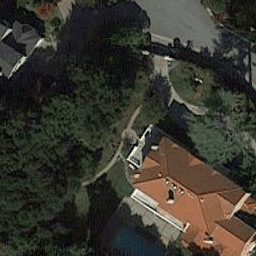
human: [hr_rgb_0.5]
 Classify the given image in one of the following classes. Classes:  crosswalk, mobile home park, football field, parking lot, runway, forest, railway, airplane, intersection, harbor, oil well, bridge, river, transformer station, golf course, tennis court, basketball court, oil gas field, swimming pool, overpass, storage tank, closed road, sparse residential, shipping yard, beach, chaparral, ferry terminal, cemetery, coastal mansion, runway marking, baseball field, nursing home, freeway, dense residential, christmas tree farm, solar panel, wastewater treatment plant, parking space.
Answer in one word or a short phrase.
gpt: sparse residential